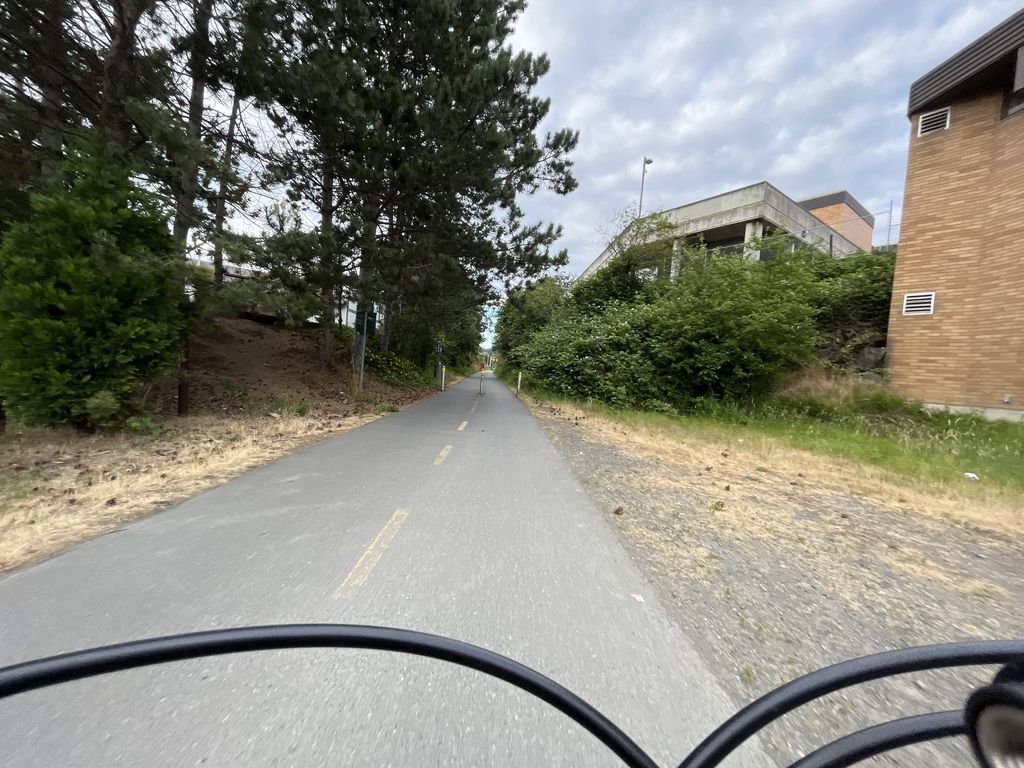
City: victoria